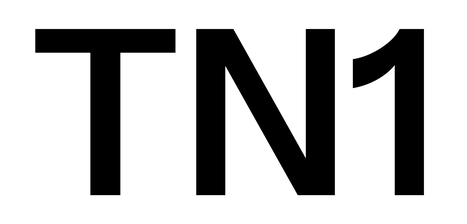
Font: InstrumentSans_SemiBold